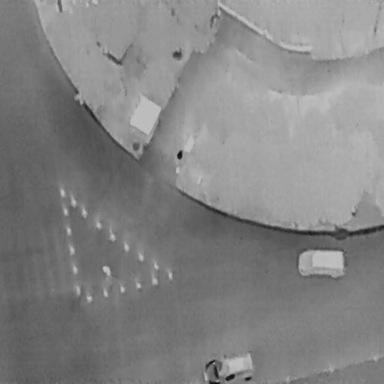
There are two Cars in the infrared image.